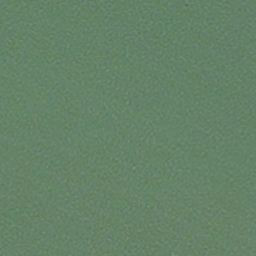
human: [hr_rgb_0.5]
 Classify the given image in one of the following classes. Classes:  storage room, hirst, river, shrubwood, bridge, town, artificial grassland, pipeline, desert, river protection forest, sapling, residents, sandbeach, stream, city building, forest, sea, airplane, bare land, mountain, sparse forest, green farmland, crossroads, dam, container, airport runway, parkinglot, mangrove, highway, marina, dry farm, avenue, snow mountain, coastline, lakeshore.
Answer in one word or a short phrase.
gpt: sea